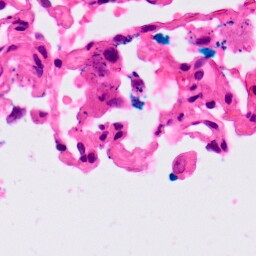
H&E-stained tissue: Lung